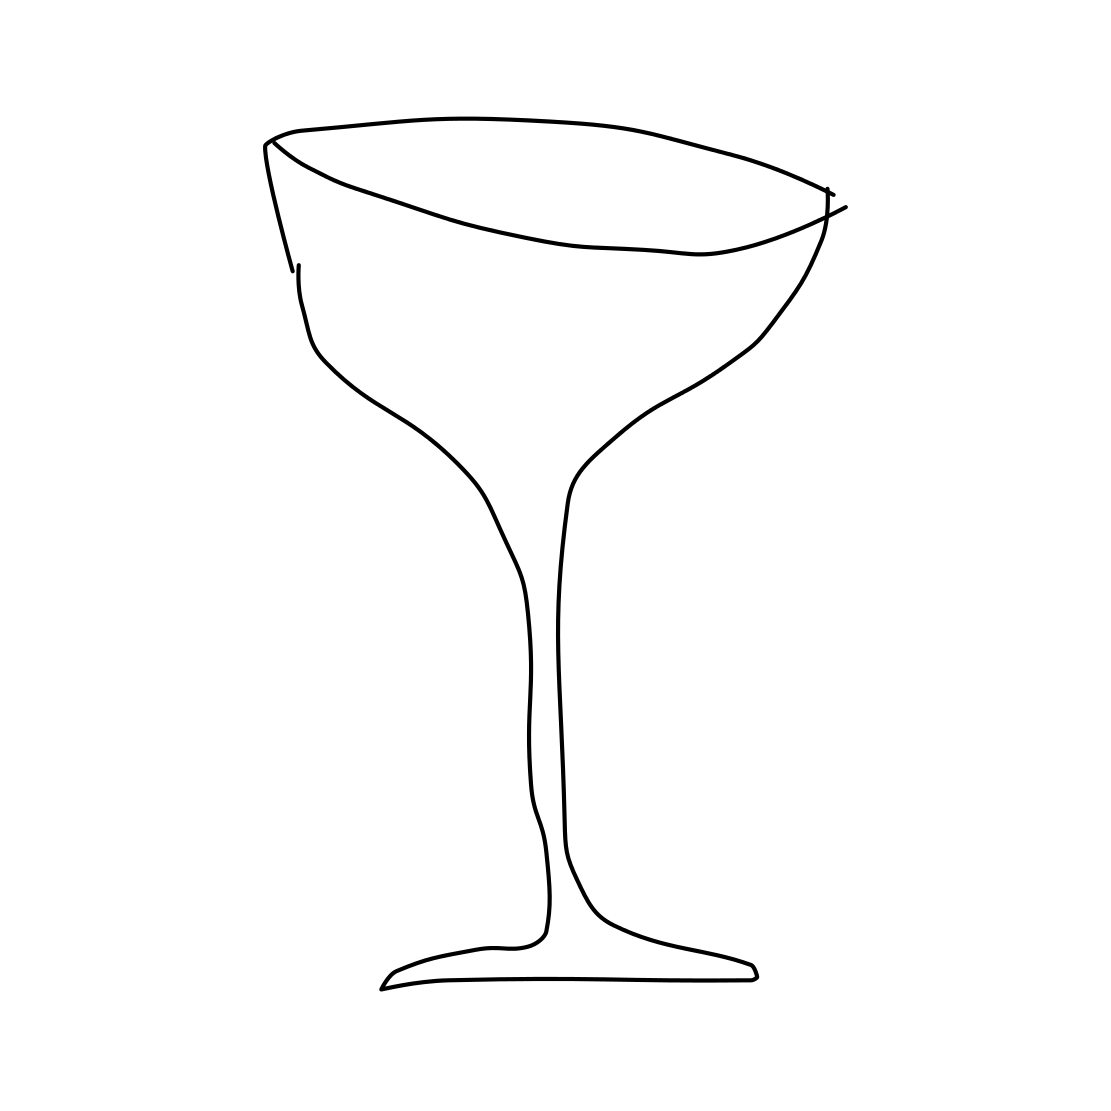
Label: wineglass